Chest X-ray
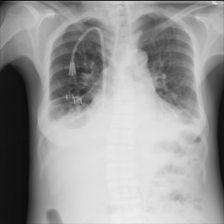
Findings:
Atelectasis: negative
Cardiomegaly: negative
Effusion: negative
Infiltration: negative
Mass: negative
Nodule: negative
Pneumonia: negative
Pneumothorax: negative
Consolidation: negative
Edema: negative
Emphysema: negative
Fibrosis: negative
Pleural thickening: negative
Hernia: negative